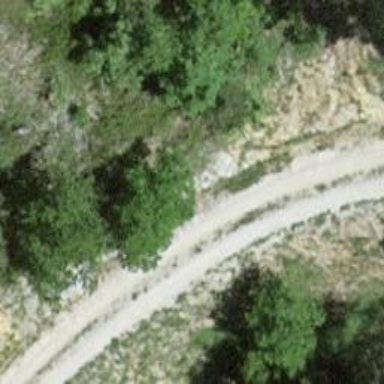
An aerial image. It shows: Gravel track road.